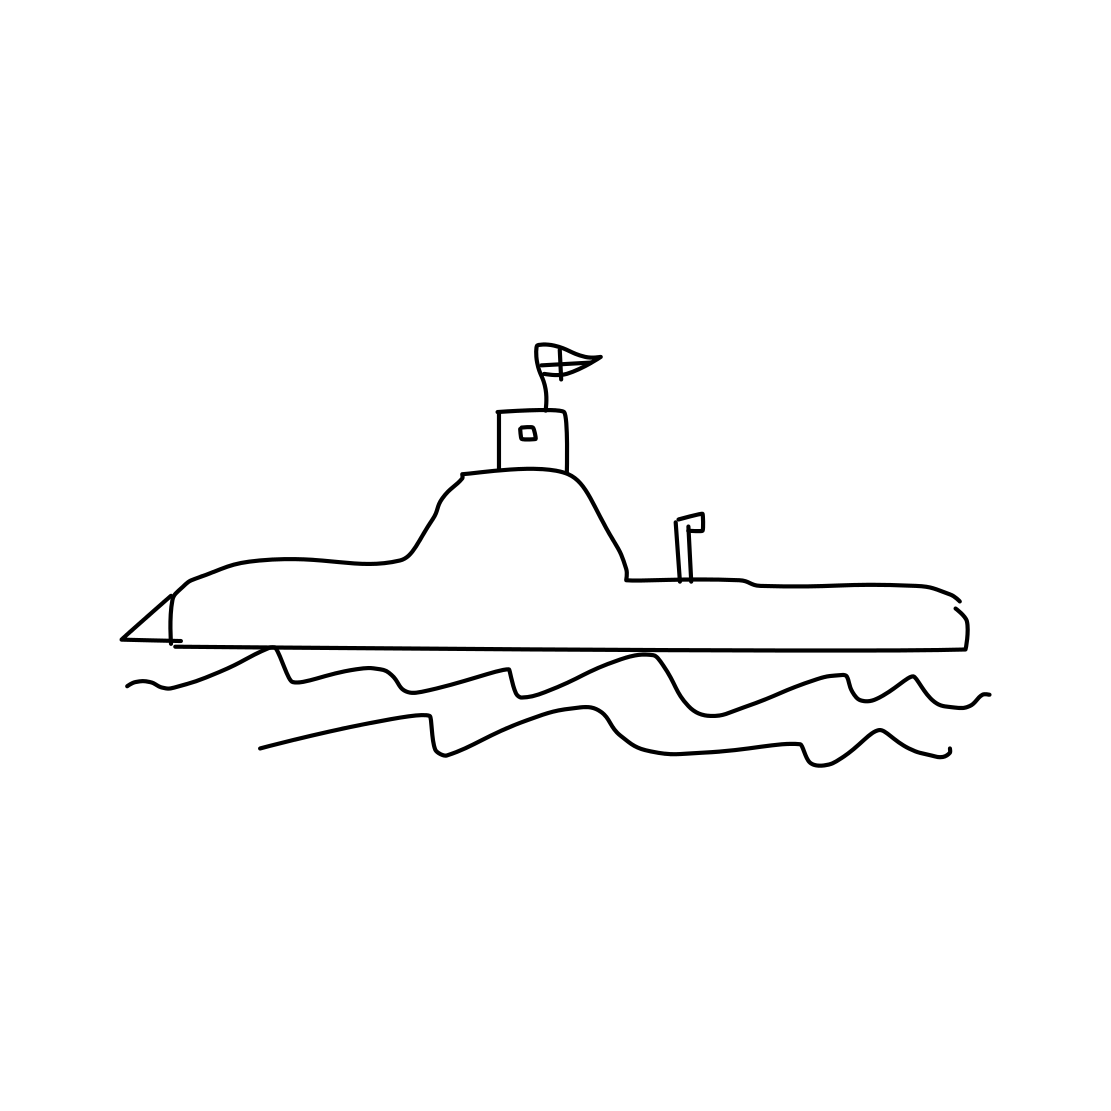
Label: submarine